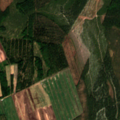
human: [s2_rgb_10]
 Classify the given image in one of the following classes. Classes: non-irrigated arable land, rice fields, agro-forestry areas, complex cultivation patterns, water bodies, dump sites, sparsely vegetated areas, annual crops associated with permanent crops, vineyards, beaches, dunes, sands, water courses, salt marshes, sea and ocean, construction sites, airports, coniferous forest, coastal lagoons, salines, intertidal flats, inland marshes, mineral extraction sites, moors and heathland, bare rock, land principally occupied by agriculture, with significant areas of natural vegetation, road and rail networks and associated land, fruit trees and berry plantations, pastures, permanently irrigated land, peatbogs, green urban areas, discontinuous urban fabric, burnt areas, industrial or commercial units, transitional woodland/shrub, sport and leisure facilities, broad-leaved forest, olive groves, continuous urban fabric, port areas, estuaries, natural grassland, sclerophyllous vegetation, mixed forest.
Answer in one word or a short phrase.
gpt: non-irrigated arable land, coniferous forest, mixed forest, transitional woodland/shrub